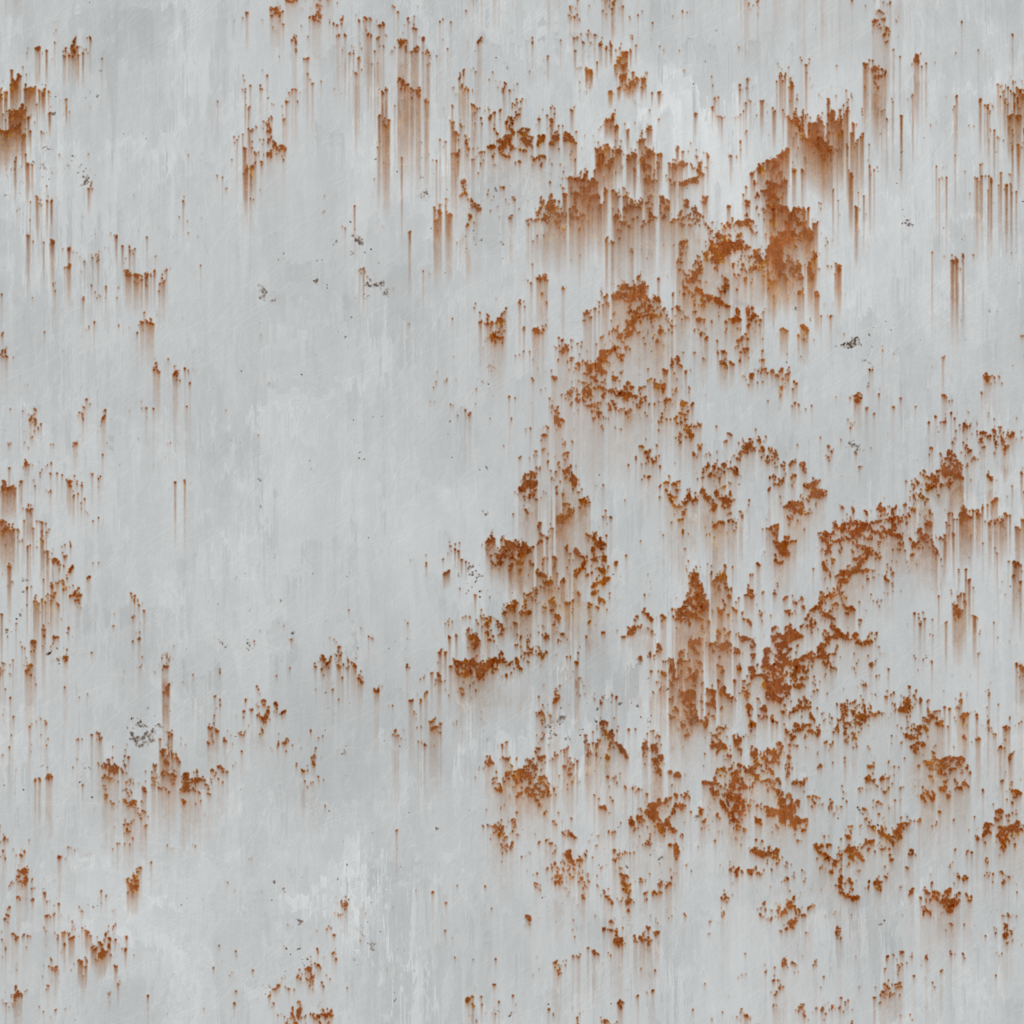
Texture map type: Color